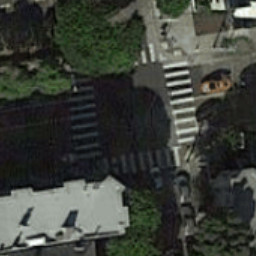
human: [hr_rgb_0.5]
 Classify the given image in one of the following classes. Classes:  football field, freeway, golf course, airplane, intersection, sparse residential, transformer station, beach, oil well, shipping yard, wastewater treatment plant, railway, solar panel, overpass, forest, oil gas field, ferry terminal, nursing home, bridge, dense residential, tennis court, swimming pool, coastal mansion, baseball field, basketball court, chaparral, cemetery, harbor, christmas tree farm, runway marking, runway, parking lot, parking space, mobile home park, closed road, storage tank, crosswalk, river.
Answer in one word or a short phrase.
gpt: crosswalk